Question: I tried adding XMPP framework into my ios project and I couldn't get it working. Turns out I added it incorrectly, So I tried removing it and now without XMPP I am getting these errors:
Thanks in Advance!

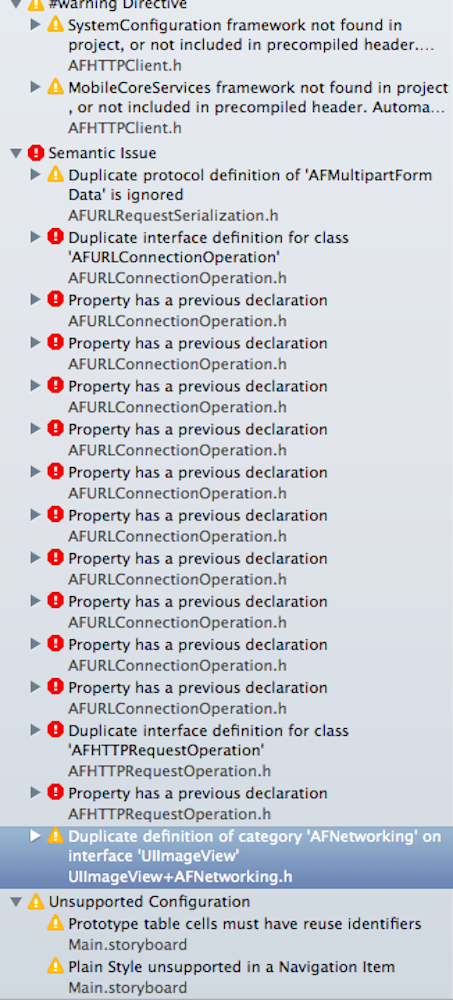
Answer: This could also happen because of 'CocoaPods'. I had this issue with version 'cocoapods-0.39.0', downgrading to 'cocoapods-0.38.2' fixed it for now.